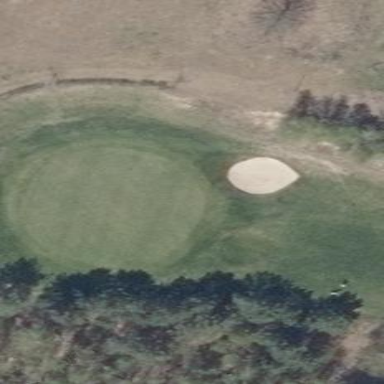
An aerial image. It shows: Golf green.